Question: I am new to php. i have already worked on asp.net mvc, now learning php.
I have studied $_POST and $_REQUEST and tried to use it as:
'''
<html>
<head>
<meta charset="UTF-8">
<title></title>
</head>
<body>
<form name="test" action='<?php echo $_SERVER['PHP_SELF']; ?>' method='post' >
<input type='text' name='abc'>
<input type="submit">
</form>
<?php
// put your code here
$abc = $_POST["abc"];
echo abc;
$abc = $_REQUEST["abc"];
echo abc;
?>
</body>
</html>
'''
but when i run these lines are comming :
Notice: Undefined index: abc in C:\xampp\htdocs\PhpProject1\index.php on line 20
Notice: Use of undefined constant abc - assumed 'abc' in C:\xampp\htdocs\PhpProject1\index.php on line 21
abc

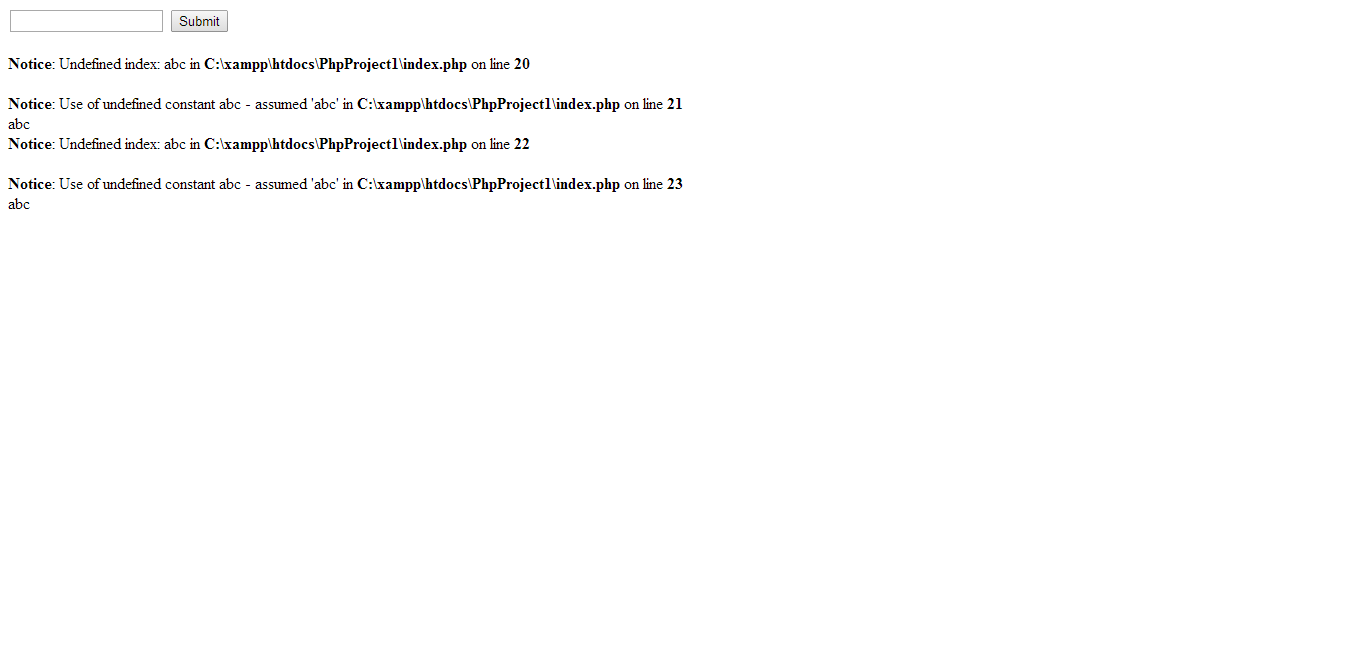
Answer: Should be:
'''
<html>
<head>
<meta charset="UTF-8">
<title></title>
</head>
<body>
<form name="test" action='' method='post' >
<input type='text' name='abc'>
<input type="submit">
</form>
<?php
if ($_SERVER['REQUEST_METHOD'] == 'POST'){
echo $_POST["abc"];;
}
?>
</body>
</html>
'''
Since you post to same page address is not necessary a PHP_SELF. Also, you must access $_POST index vars after form submit